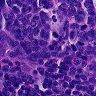
Metastatic tissue present: no